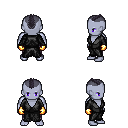
a pixel art fantasy rpg character, male body template, dark elf, purple skin, gray robe, metal pants, raven short mohawk hairstyle, gold gloves, four views (front, back, left, right), 2x2 character sprite sheet, small pixel art, hard edges, no anti-aliasing